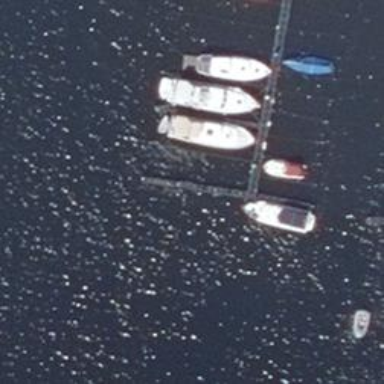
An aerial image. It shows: Pier with mooring facilities.